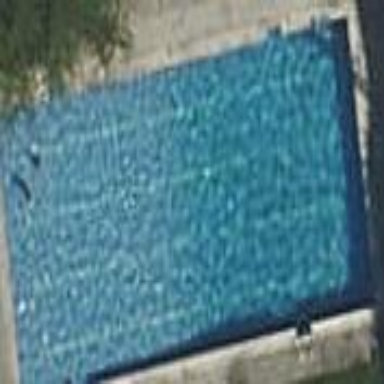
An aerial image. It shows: Swimming pool located in leisure land.